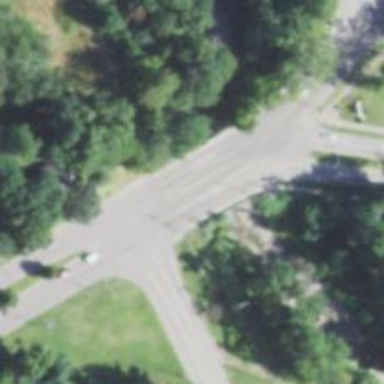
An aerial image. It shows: Bridge with asphalt surface carrying primary link road.